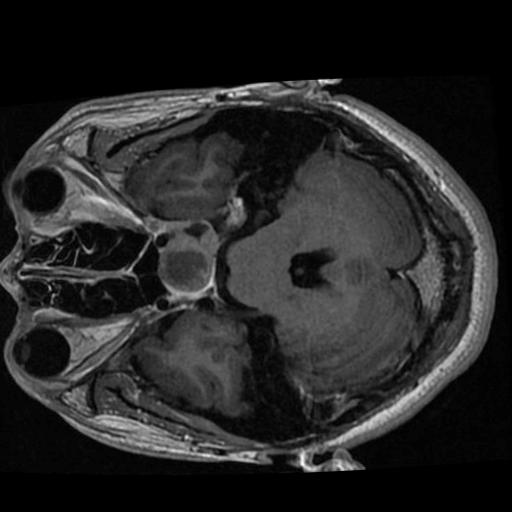
Label: brain_tumor